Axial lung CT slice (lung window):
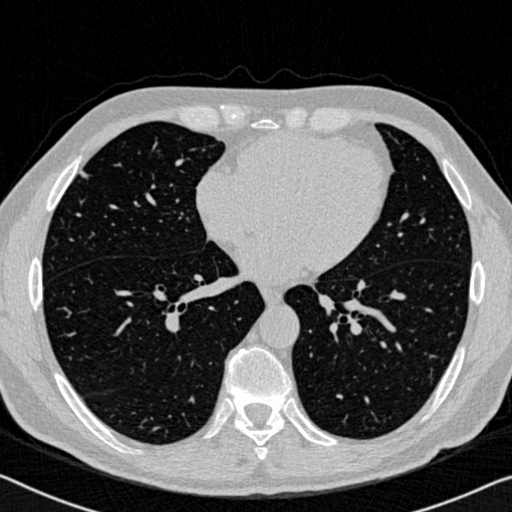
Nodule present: yes
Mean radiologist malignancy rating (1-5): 2.75